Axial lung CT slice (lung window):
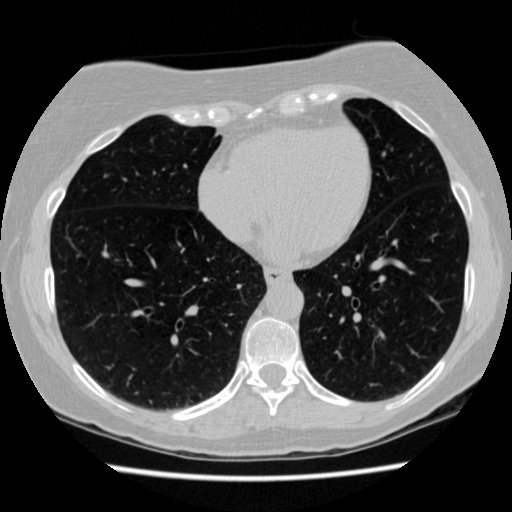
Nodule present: no